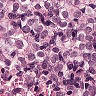
Metastatic tissue present: yes